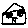
Label: house